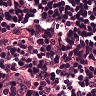
Metastatic tissue present: no